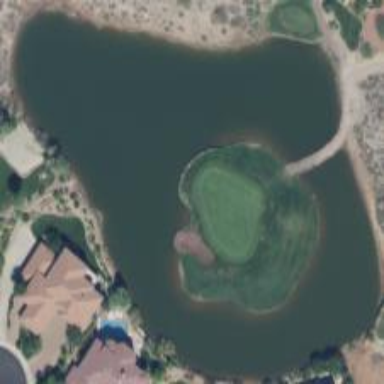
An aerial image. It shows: Water hazard on golf course. The hazard is natural water feature.